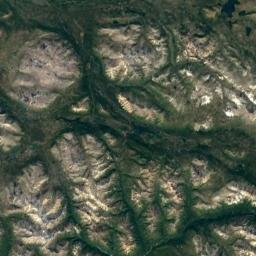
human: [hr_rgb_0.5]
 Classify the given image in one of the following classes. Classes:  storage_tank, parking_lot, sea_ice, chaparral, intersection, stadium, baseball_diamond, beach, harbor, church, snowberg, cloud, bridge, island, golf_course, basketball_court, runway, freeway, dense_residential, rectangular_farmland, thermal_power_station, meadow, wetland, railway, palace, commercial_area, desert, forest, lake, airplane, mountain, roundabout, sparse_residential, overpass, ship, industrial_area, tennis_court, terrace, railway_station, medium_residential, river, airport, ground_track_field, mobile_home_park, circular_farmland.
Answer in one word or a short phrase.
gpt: mountain